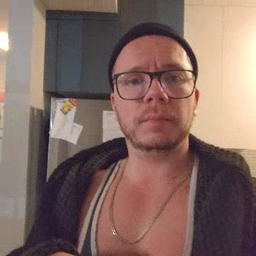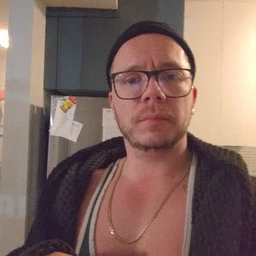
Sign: yellow